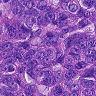
Metastatic tissue present: yes